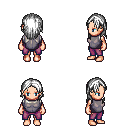
a pixel art fantasy rpg character, female body template, human, light skin, steel chest armor, magenta pants, white long hairstyle, four views (front, back, left, right), 2x2 character sprite sheet, small pixel art, hard edges, no anti-aliasing